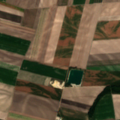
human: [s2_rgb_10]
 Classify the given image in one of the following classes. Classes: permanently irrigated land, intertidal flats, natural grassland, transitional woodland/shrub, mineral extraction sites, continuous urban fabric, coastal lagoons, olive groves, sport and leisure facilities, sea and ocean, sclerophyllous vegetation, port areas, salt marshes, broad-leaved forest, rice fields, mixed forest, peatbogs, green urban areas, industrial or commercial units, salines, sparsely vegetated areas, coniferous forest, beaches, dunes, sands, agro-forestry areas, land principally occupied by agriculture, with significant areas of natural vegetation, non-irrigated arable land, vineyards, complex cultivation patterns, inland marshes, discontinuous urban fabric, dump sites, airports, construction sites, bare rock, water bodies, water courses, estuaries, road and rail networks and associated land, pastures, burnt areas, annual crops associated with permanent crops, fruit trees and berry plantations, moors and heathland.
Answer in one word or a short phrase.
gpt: non-irrigated arable land